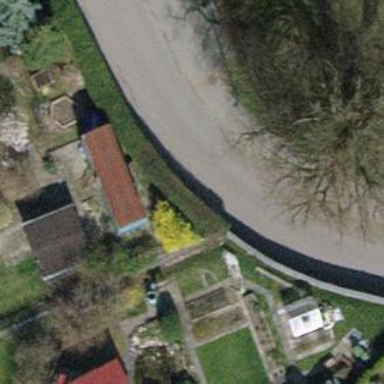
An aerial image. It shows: Hedge barrier.